Interaction volume radius: 10 \u00c5
Interaction volume height: 35 \u00c5
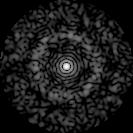
Disorder parameter: 0.8527